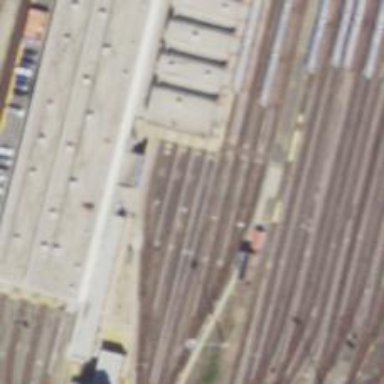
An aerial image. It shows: Railway service station.